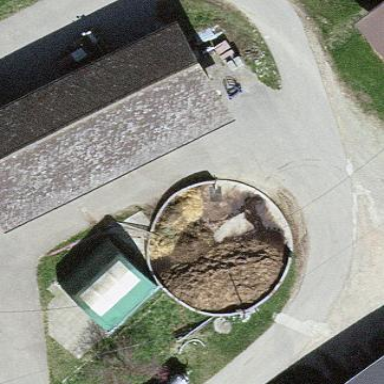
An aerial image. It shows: Storage tank which is man-made.